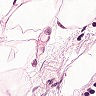
Metastatic tissue present: no